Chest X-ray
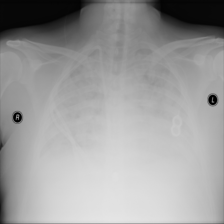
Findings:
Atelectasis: negative
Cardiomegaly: negative
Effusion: negative
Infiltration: positive
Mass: negative
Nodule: negative
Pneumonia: negative
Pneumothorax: negative
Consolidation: negative
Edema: positive
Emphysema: negative
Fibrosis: negative
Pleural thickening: negative
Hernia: negative